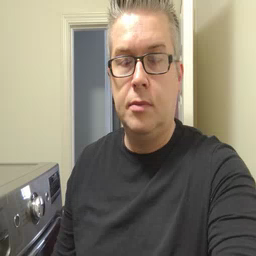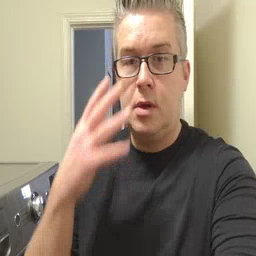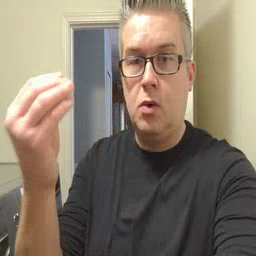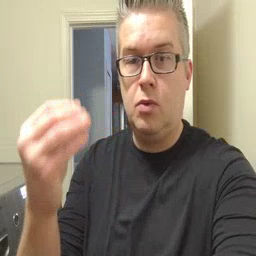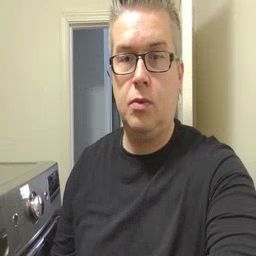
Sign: go